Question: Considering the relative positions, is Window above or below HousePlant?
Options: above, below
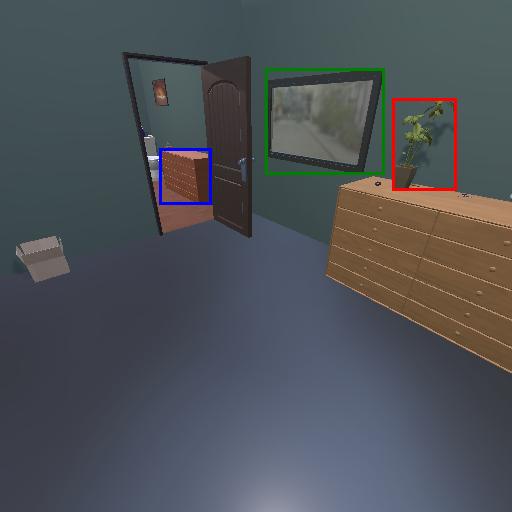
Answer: above